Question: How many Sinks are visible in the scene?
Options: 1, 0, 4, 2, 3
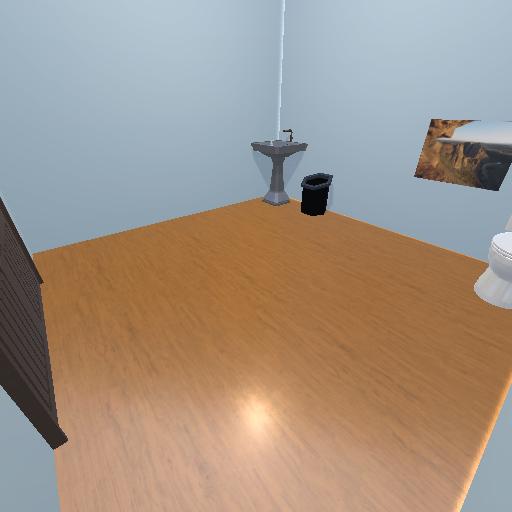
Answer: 1